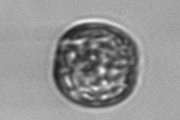
Label: Thalassiosira